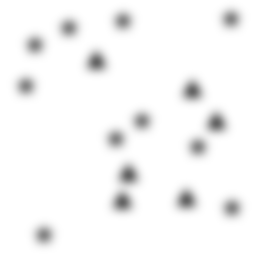
Squares: 0
Triangles: 6
Stars: 10
Total shapes: 16